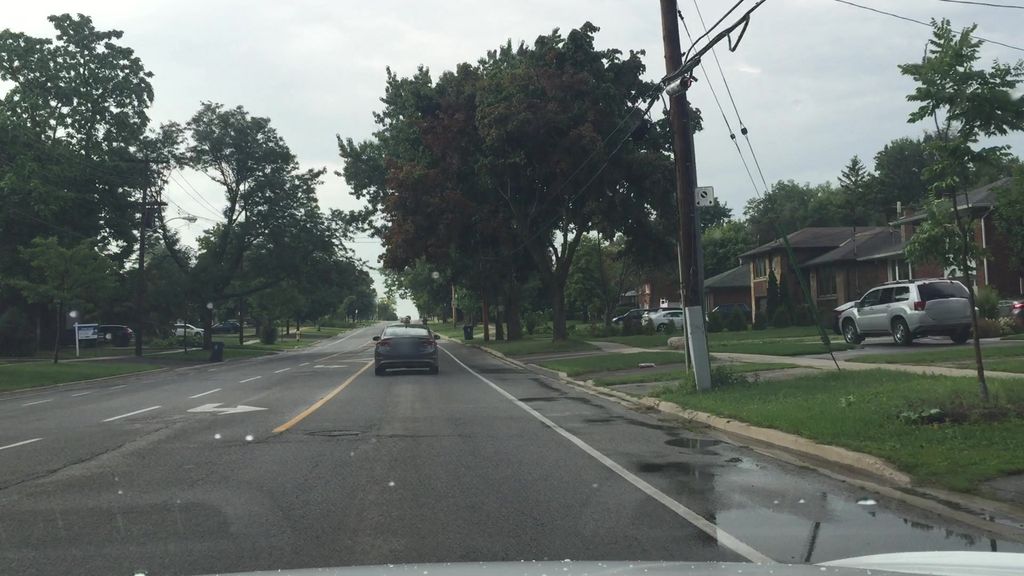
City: toronto